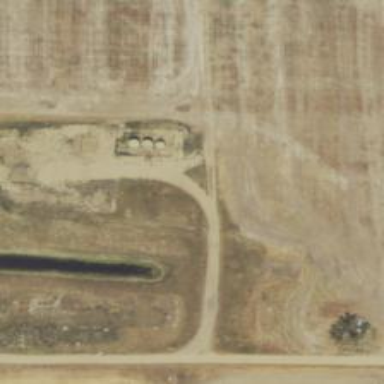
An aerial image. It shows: Storage tank that is man-made.